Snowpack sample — Loveland Pass, Silver Plume, Colorado, USA (2/11/26, 12:00 PM MST)
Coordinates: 39.663, -105.886
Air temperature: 35 °F
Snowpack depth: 82 cm
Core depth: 40 cm
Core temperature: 23 °F
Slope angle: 13°, slope face: 12°
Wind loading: high
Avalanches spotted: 1
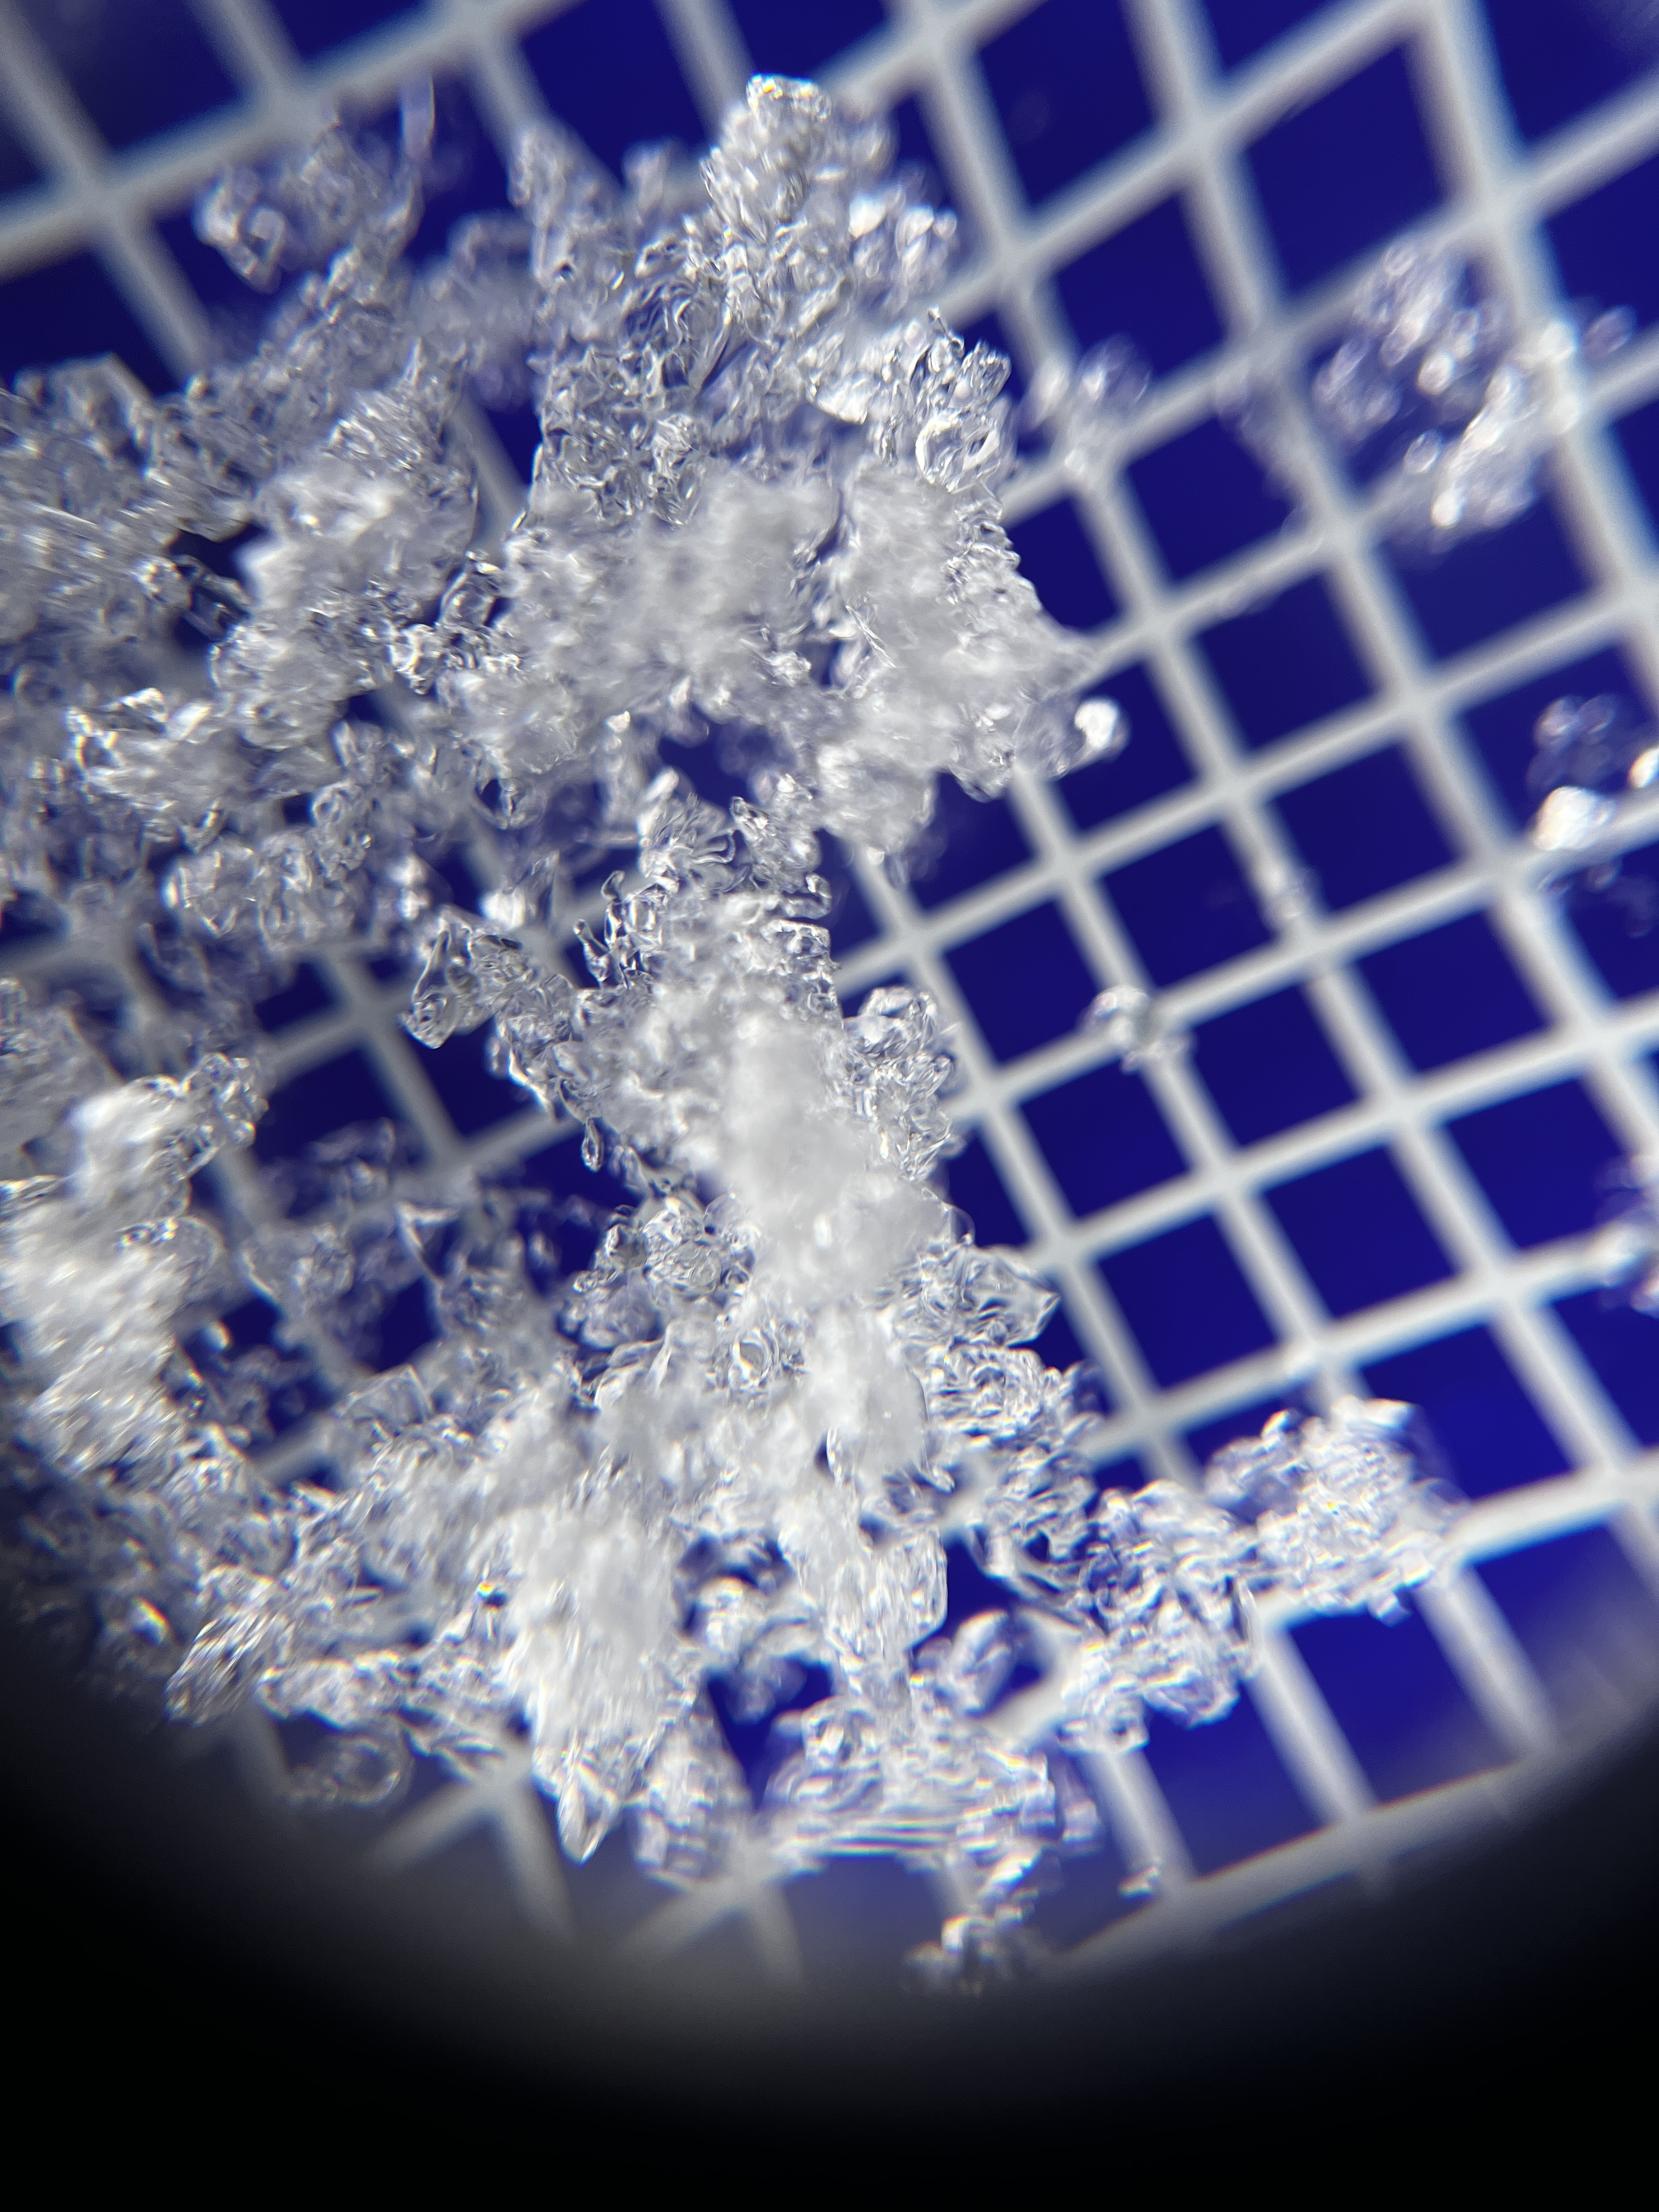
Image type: magnified_profile
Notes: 1 small avalanche spotted on the north side of the bowl, lots of wind loading